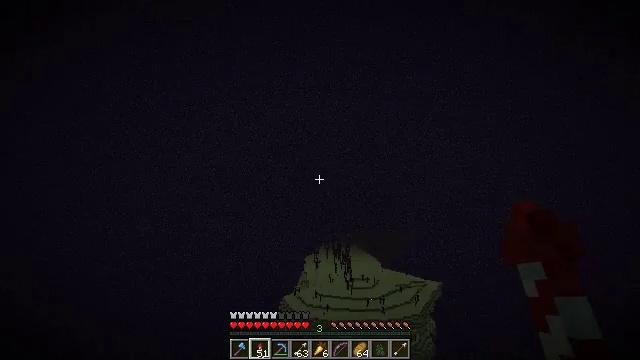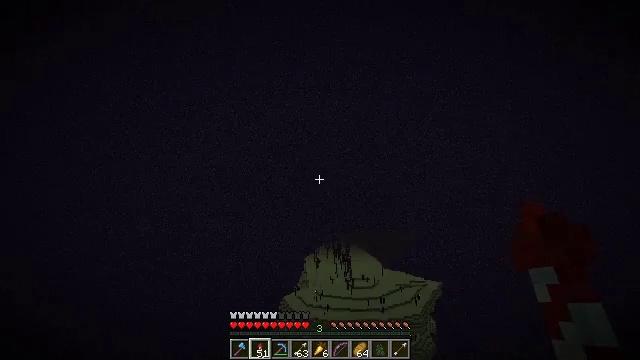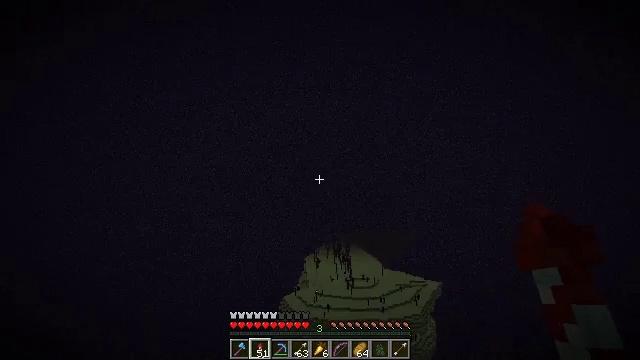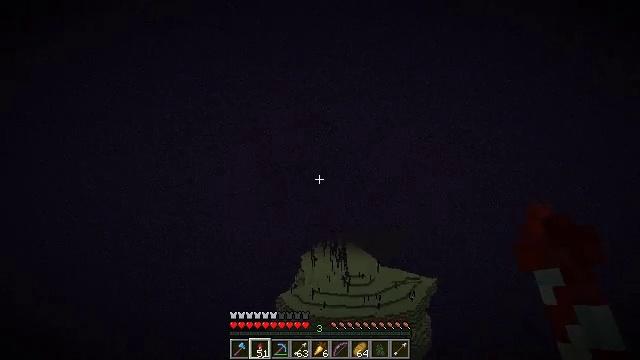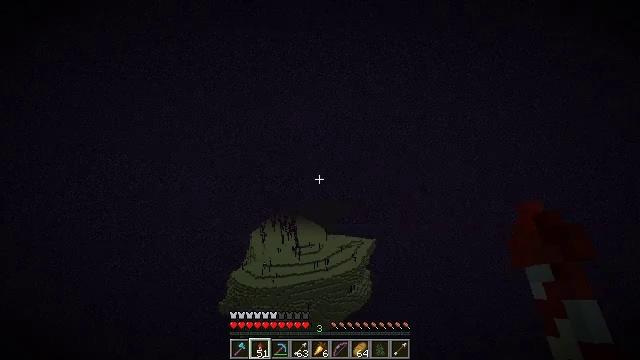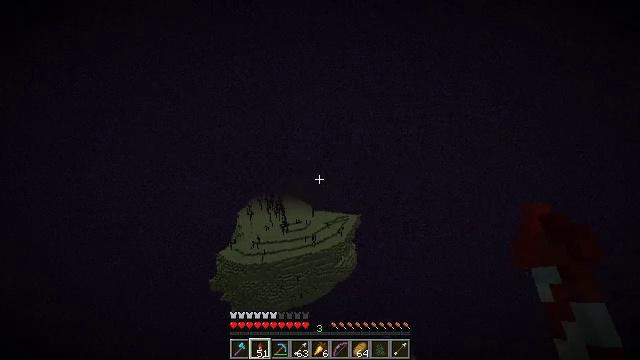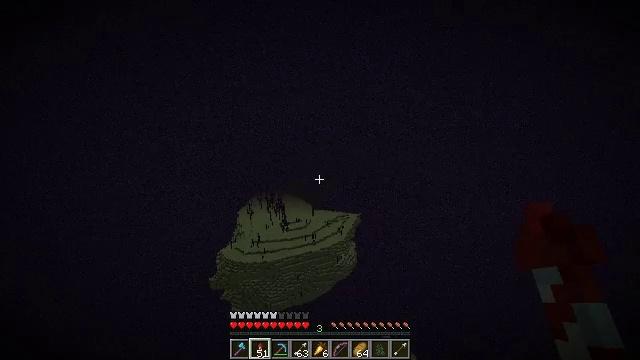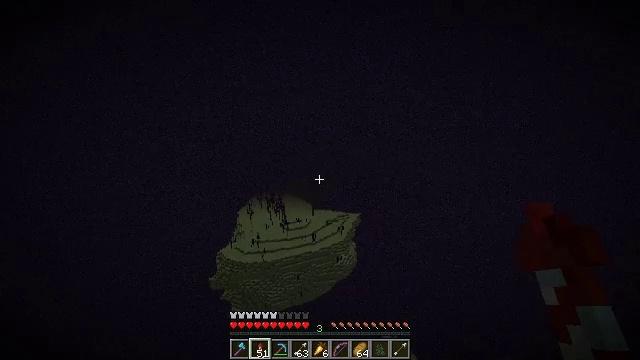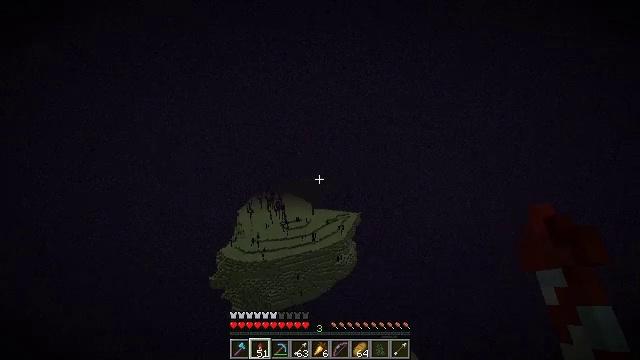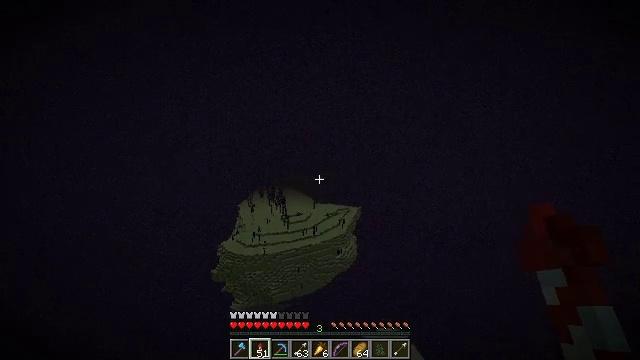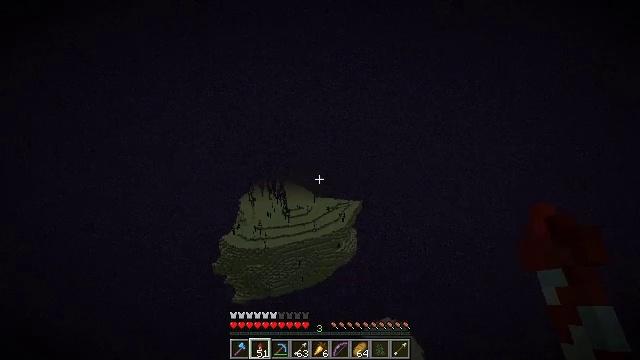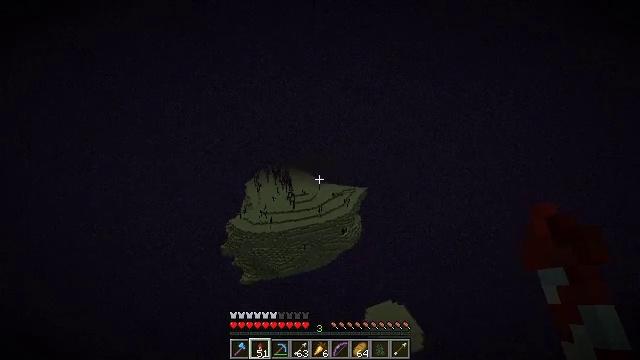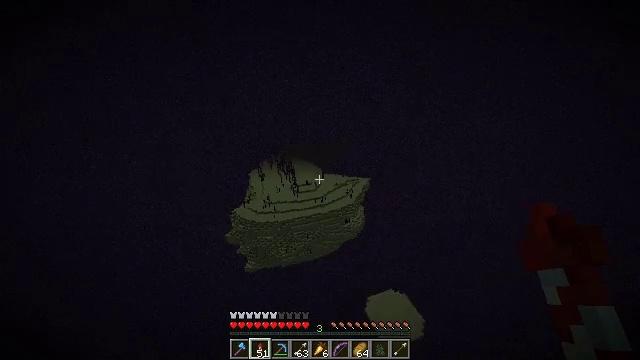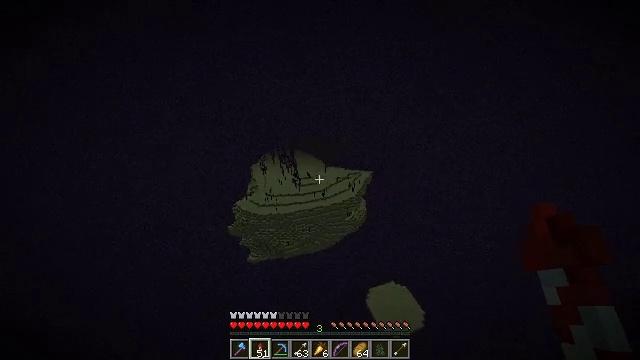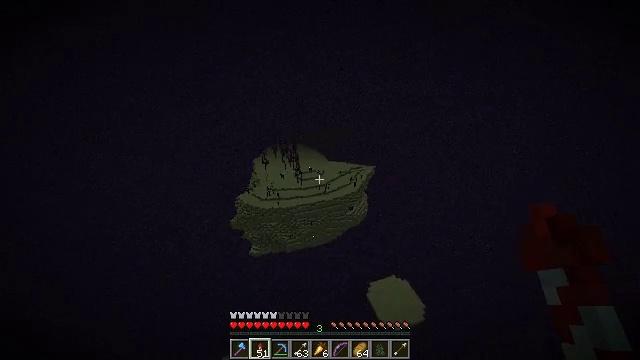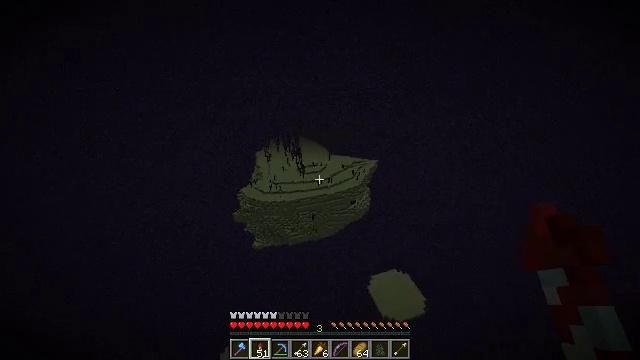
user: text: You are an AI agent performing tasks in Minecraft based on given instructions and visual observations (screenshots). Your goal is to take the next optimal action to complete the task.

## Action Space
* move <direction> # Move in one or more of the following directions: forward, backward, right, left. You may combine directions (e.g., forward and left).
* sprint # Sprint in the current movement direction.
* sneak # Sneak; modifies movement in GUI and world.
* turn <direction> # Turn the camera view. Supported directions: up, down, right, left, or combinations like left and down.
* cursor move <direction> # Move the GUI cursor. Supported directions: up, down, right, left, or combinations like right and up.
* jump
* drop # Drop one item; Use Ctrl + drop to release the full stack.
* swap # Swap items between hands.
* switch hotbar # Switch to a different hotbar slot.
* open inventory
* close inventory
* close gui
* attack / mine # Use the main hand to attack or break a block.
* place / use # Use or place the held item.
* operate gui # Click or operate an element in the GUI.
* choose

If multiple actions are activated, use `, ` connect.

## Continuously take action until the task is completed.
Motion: motion action
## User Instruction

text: Remove a firework rocket from the inventory.
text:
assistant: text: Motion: move forward, sprint, jump
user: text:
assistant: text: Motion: move forward, sprint, jump
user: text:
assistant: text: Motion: move forward, sprint, turn right, jump
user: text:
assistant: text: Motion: move forward, sprint, turn right and down, jump
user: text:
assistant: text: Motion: move forward, sprint, turn right and down, jump
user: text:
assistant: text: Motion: move forward, sprint, jump
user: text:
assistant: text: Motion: move forward, sprint, jump
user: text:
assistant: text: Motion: move forward, sprint, jump
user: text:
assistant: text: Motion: move forward, sprint, turn down, jump
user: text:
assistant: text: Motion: move forward, sprint, turn down, jump
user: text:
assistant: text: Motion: move forward, sprint, turn left and down, jump
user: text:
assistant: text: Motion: move forward, sprint, turn left and down, jump
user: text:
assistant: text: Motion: move forward, sprint, turn down, jump
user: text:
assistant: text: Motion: move forward, sprint, turn down, jump
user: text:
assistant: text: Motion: move forward, sprint, turn down, jump
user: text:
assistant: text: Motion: move forward, sprint, turn down, jump
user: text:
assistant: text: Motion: move forward, sprint, jump
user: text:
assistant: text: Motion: move forward, sprint, jump
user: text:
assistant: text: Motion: move forward, sprint, turn right and down, jump
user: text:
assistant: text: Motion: move forward, sprint, turn right and down, jump
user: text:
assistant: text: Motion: move forward, sprint, turn right and down, jump
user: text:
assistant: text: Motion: move forward, sprint, turn right and down, jump
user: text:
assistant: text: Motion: move forward, sprint, turn right and down, jump
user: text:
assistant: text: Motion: move forward, sprint, turn right, jump
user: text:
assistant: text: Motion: move forward, sprint, jump
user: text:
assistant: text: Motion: move forward, sprint, jump
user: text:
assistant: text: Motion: move forward, sprint, jump
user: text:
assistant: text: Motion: move forward, sprint, turn right, jump
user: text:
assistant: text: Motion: move forward, sprint, turn right, jump
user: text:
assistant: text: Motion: move forward, sprint, turn right, jump